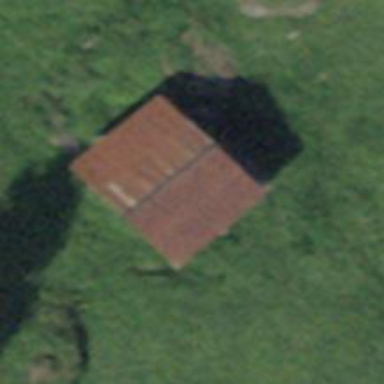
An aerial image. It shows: Barn.